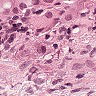
Metastatic tissue present: yes